Question: I need to show the result in Row of 'JTable' by calculate the value of rows using MySQL. Recevied + PCU stored in Balance when the user click the save button. What will be the query?
'JTable' showing the records; save the record of the table.

'''
JButton btnSave = new JButton("Save");
Image img4= new ImageIcon(this.getClass().getResource("/save.png")).getImage();
btnSave.setIcon(new ImageIcon(img4));
btnSave.addActionListener(new ActionListener() {
public void actionPerformed(ActionEvent arg0) {
try{
String query="insert into Detail (ID,Date,Received,PCU,CLR,Sole,Sale,Balance) values (?,?,?,?,?,?,?,?)";
PreparedStatement pst=connection.prepareStatement(query);
pst.setString(1,textField.getText());
pst.setString(2,textField_1.getText());
pst.setString(3,textField_2.getText());
pst.setString(4,textField_3.getText());
pst.setString(5,textField_4.getText());
pst.setString(6,textField_5.getText());
pst.setString(7,textField_6.getText());
pst.setInt(8, 2-3 );
pst.execute();
JOptionPane.showMessageDialog(null, "Data Saved");
pst.close();
//rs.close();
}catch(Exception e){
e.printStackTrace();
}
refreshTable();
}
'''
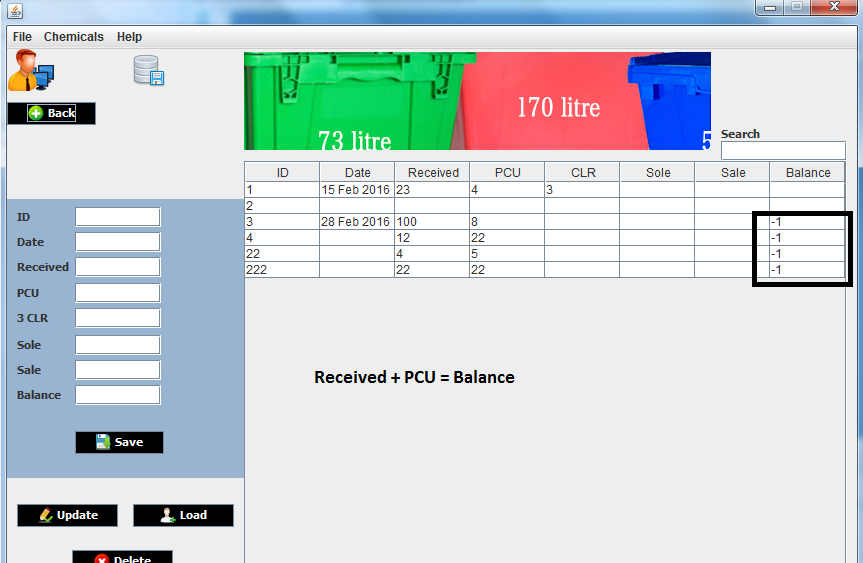
Answer: > Recevied + PCU stored in Balance when the user click the save button.
So do the calculation when you store data to the table.
First of all the Received and PCU should NOT be stored as Strings. They should be stored an int's.
So your code should be something like:
'''
int receivedData = Integer.parseInt( textField_?.getText() );
int pcuData = Integer.parseInt( textField_?.getText() );
pst.setInt(?, receivedData);
pst.setInt(?, pcuData);
...
pst.setInt(8, receivedData + pcuData);
'''
Also, use meaningful variable names. I have no idea what textField_1, 2, 3, 4, represent. Use names like received, pcu, clr etc so we know what you are taking about.